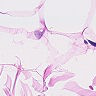
Metastatic tissue present: no